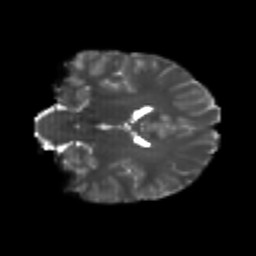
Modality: T2w
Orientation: coronal
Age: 20
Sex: male
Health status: healthy
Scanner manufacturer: philips
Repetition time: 7.389 s
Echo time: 0.08599 s